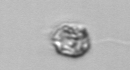
Label: Dinophyceae